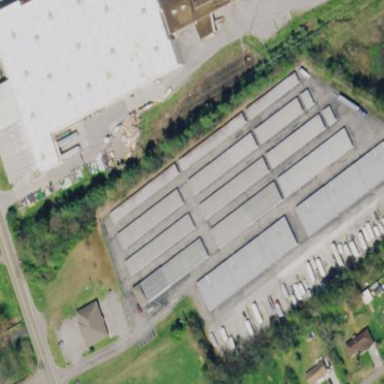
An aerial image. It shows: Storage rental shop.